Question: on my research on how to plot multiple line charts I came across the following paper:
<URL>
It is showing a way on how huge amount of time series data is displayed by combining every line chart with a common headmap, the result looks like kind of equal to this representation:

I was looking for an R package (but could not find anything) or a nice implementation for ggplot to achieve the same result. So I am able to plot a lot of geom_lines and color them differently but I do not know how to actually apply the headmap to it.
Does anyone has a hint/idea for me?
Thanks!
Stephan
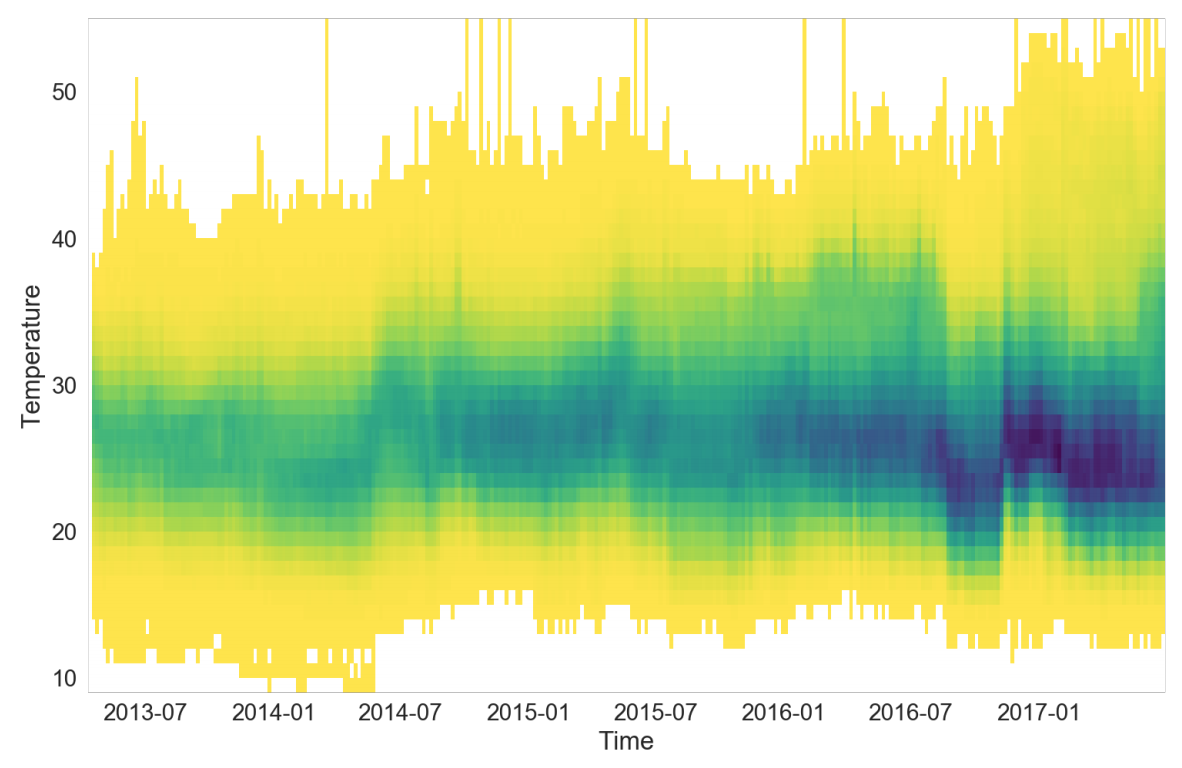
Answer: '''
library(tidyverse)
datasets::ChickWeight # from Base R
ggplot(ChickWeight, aes(Time, weight, group = Chick)) + geom_line()
'''
<URL>
The wrangling here counts how many readings in each time / weight bucket, and normalizes to "share of most common reading" for each Time.
'''
ChickWeight %>%
count(Time, weight = 10*floor(weight/10)) %>%
complete(Time, weight = 10*0:30, fill = list(n = 0)) %>%
group_by(Time) %>%
mutate(share = n / max(n)) %>% # weighted for num as % of max for that Time
ungroup() %>%
ggplot(aes(Time, weight, fill = share)) +
geom_tile(width = 2) +
scale_fill_viridis_c(direction = -1)
'''
<URL>
If your data has sparse time readings, it might be useful to interpolate your lines to get more resolution for binning:
'''
ChickWeight %>%
group_by(Chick) %>%
arrange(Time) %>%
padr::pad_int("Time", step = 0.5) %>%
mutate(weight_approx = approx(Time, weight, Time)$y) %>%
ungroup() %>%
count(Time, weight_approx = 10*floor(weight_approx/10)) %>%
complete(Time, weight_approx = 10*0:60, fill = list(n = 0)) %>%
group_by(Time) %>%
mutate(share = n / sum(n)) %>% # Different weighting option
ungroup() %>%
ggplot(aes(Time, weight_approx, fill = share)) +
geom_tile() +
scale_fill_viridis_c(direction = -1)
'''
<URL>